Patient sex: M
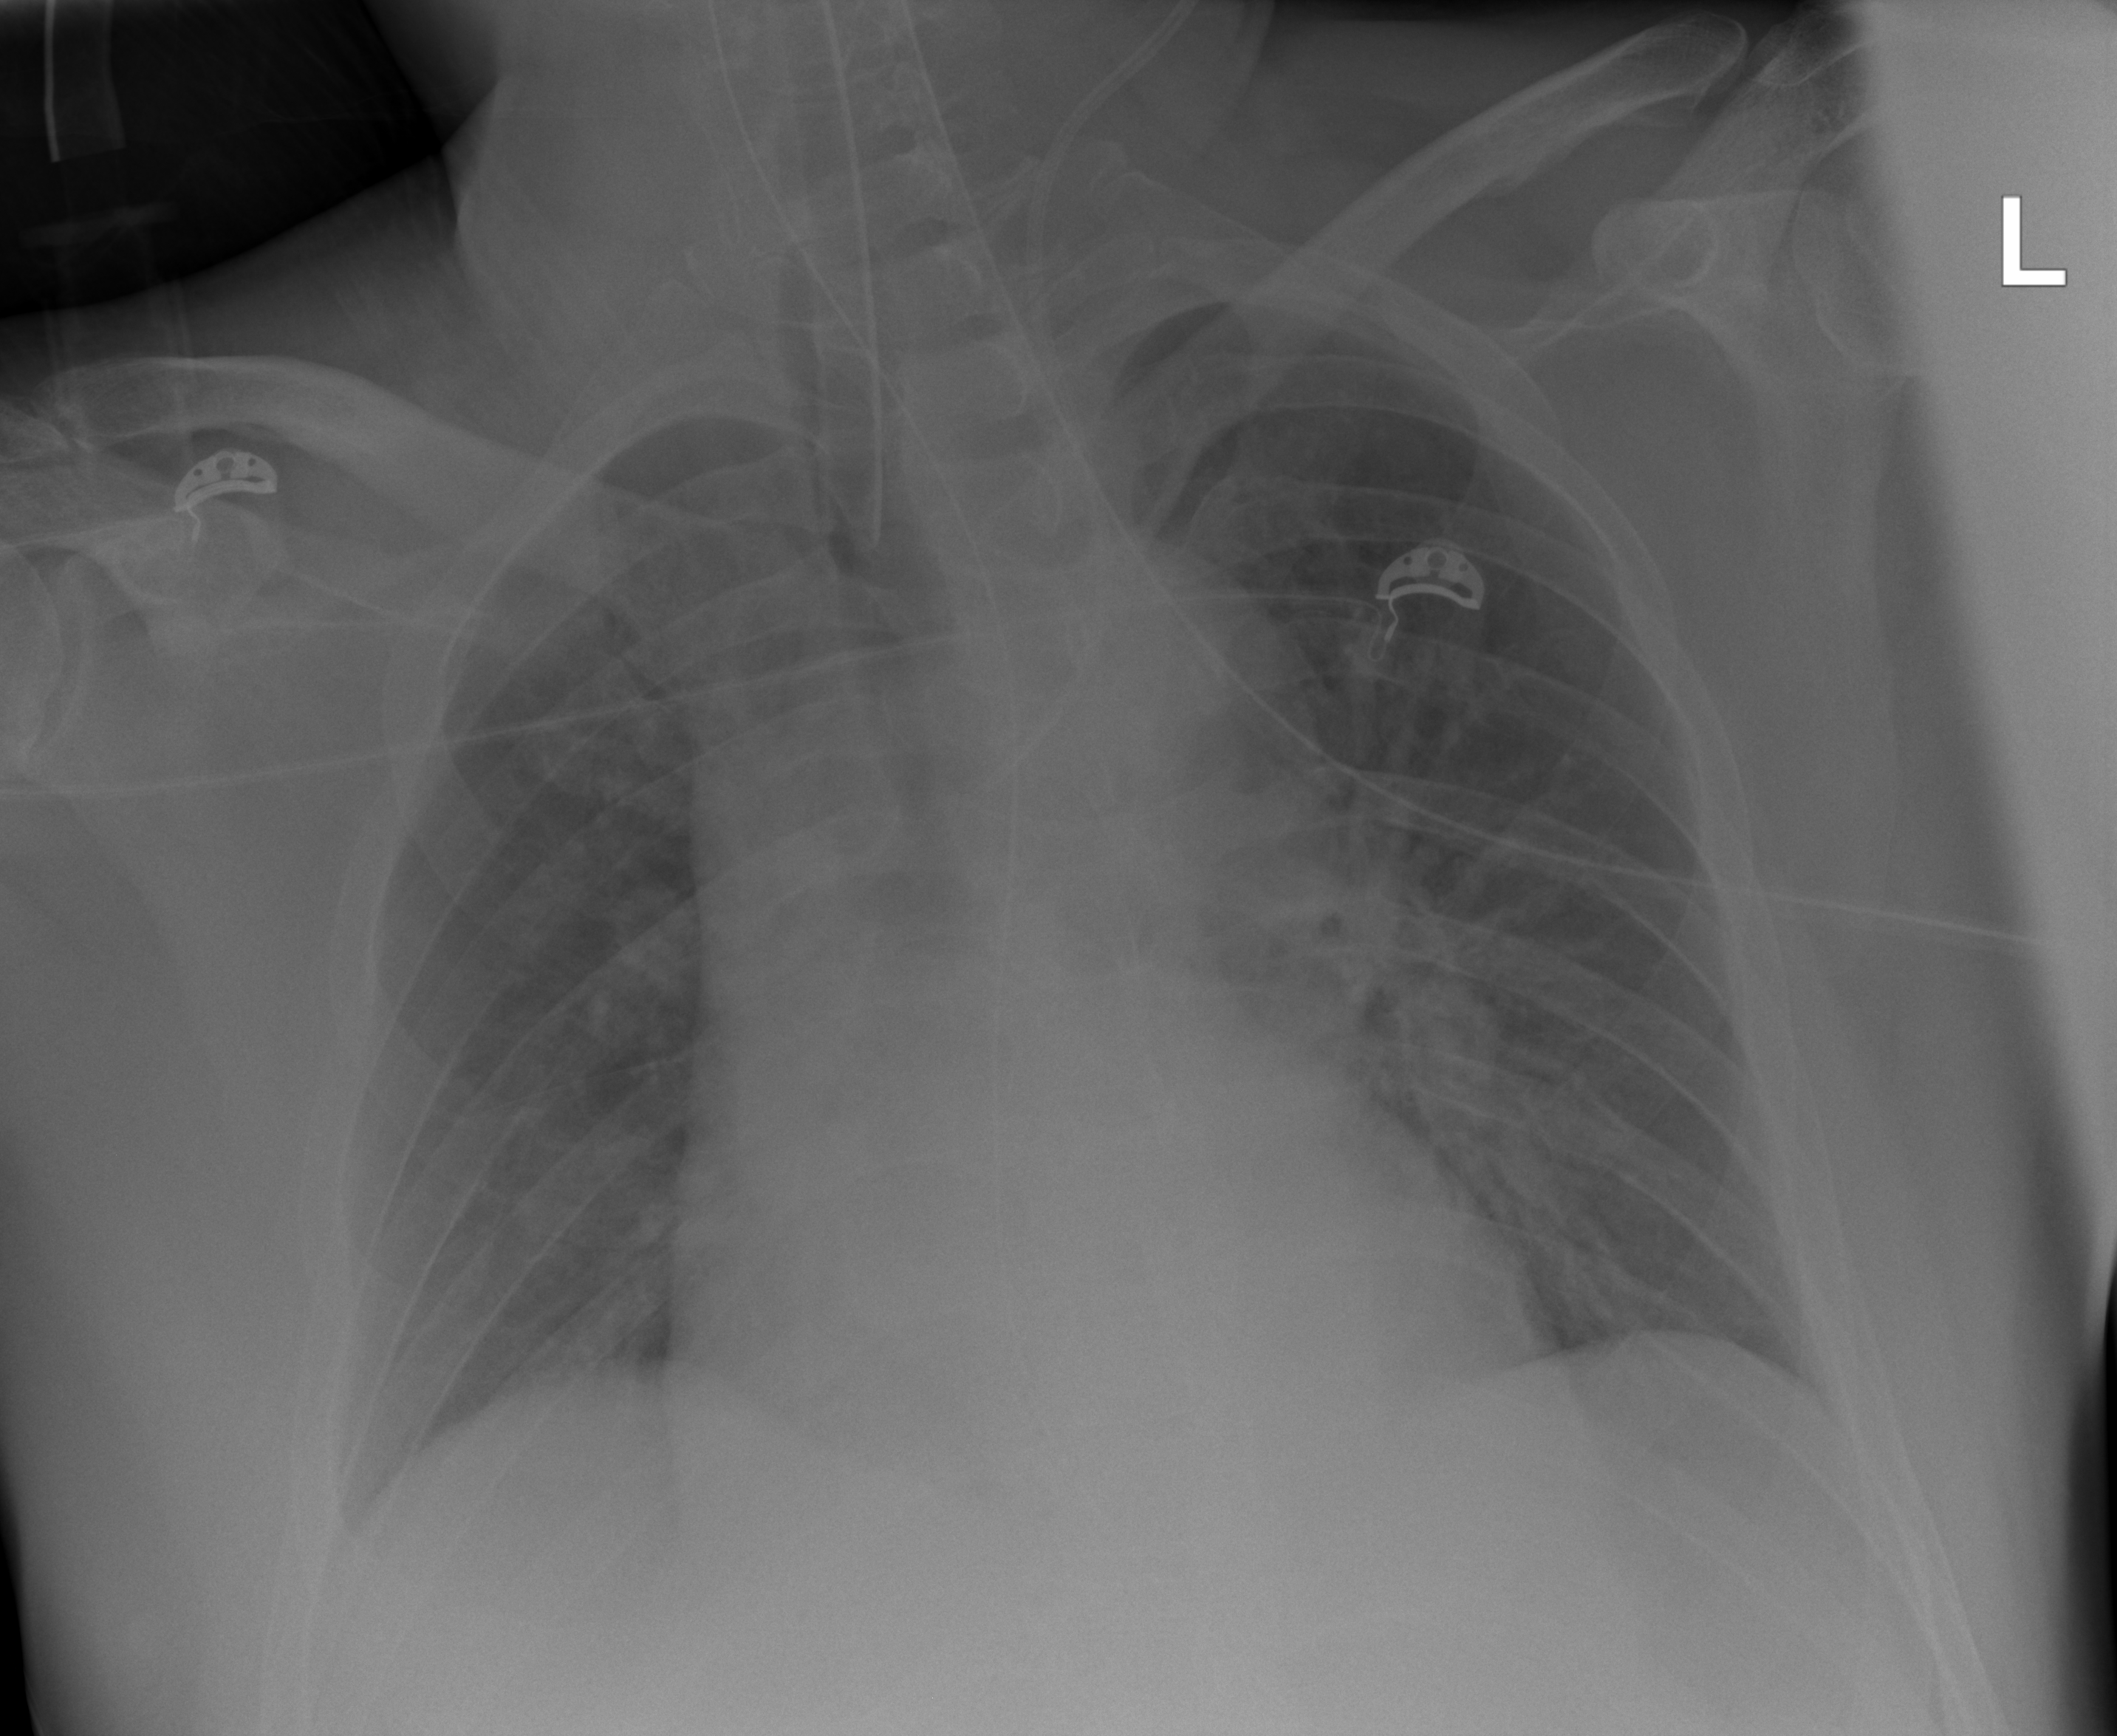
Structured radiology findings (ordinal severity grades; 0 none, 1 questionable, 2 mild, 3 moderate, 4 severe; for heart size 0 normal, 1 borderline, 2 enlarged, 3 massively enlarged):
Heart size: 0
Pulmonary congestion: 0
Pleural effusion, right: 1
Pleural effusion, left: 0
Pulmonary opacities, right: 0
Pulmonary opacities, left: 0
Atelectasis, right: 0
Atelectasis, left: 0